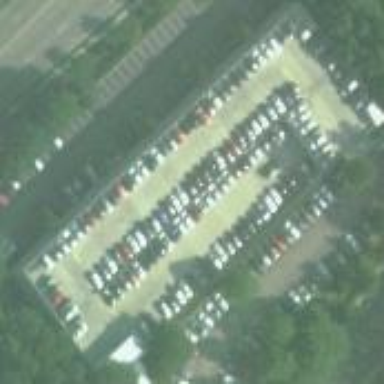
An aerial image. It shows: Commercial multi-storey parking building.